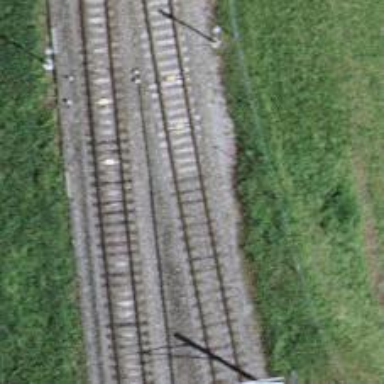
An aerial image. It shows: Rail siding with electrified contact lines for trains.